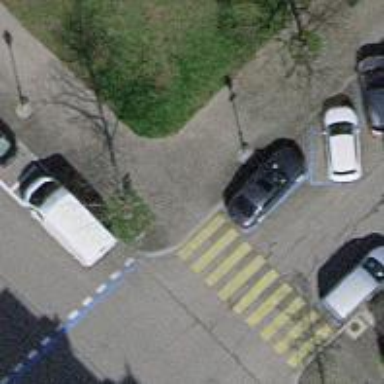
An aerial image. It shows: Kerb barrier.